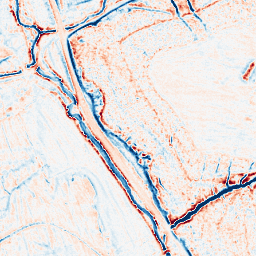
Category: edge_preserving
Decomposition family: anisotropic_diffusion
Decomposition parameters: iterations: 20
kappa: 100
gamma: 0.1
Upsampling method: linear_exact
Upsampling parameters: scale: 8
Upsampling scale: 8